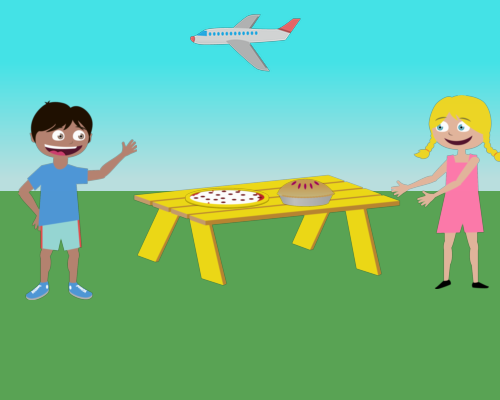
there is a small airplane in the middle of the sky there is a medium picnic yellow bench on the right side of the yellow bench is a pie and the left side of the yellow bench there is a pizza there is a boy facing right with a smile and waving there is a girl with a smile and her arms stretched towards the pie